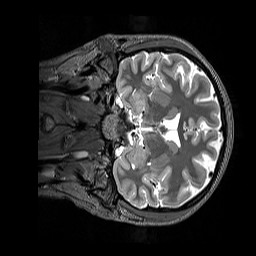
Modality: T2w
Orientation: coronal
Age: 26
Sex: female
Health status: healthy
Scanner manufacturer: siemens
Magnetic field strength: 3 T
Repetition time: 3.2 s
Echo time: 0.568 s